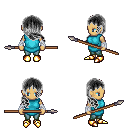
a pixel art fantasy rpg character, female body template, human, tanned skin, teal tunic, teal pants, gray right-swept hairstyle, white cloth bandages, gold boots, spear, four views (front, back, left, right), 2x2 character sprite sheet, small pixel art, hard edges, no anti-aliasing